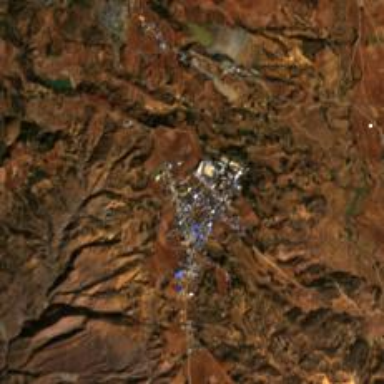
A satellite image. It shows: Township within town.